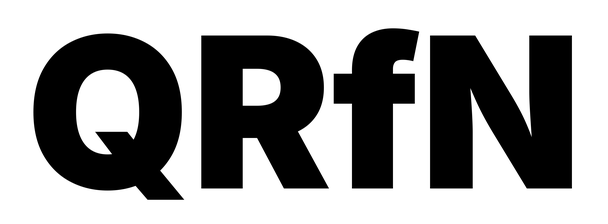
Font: Inter_Black